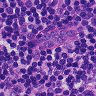
Metastatic tissue present: no